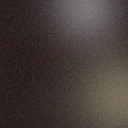
Screen state: off